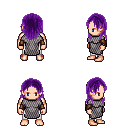
a pixel art fantasy rpg character, male body template, human, light skin, chain mail, white pants, purple long hairstyle, cloth bracers, four views (front, back, left, right), 2x2 character sprite sheet, small pixel art, hard edges, no anti-aliasing